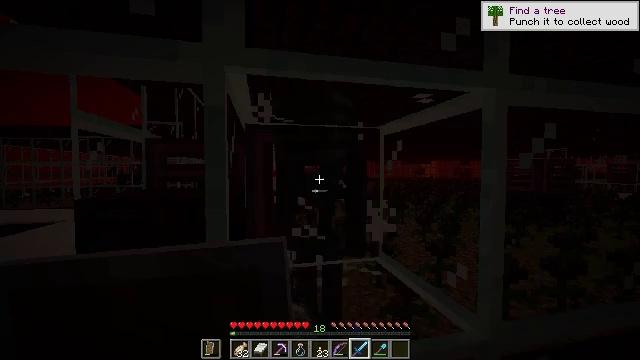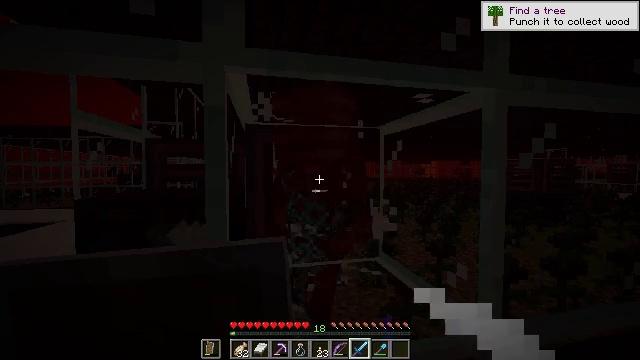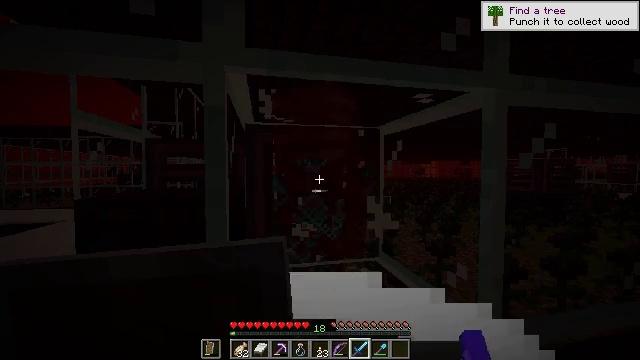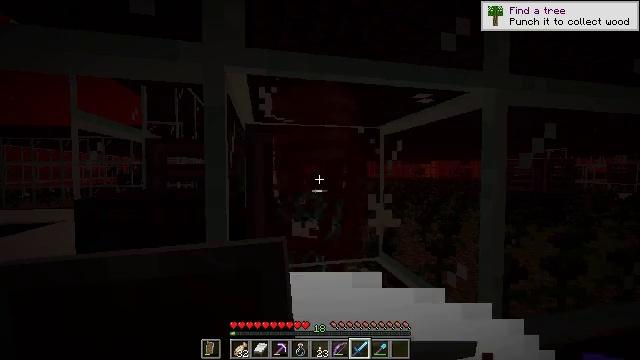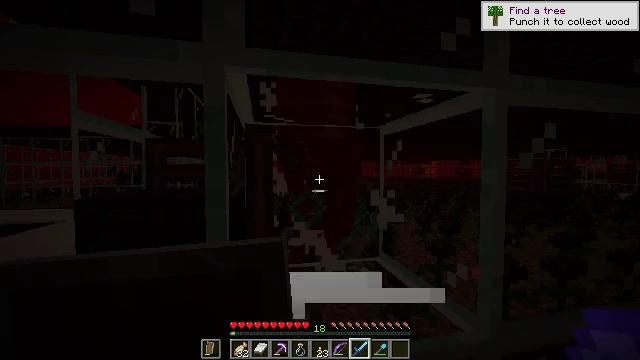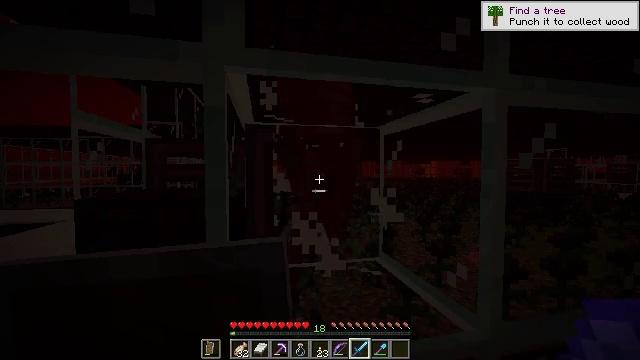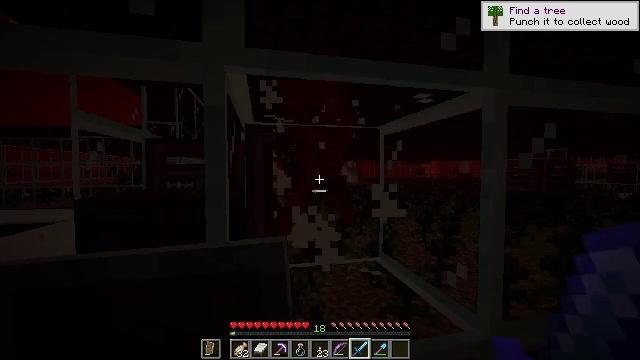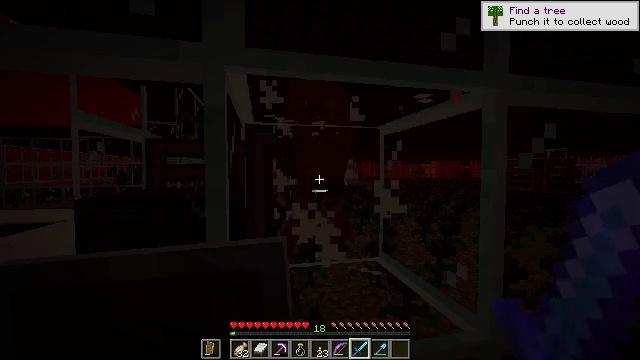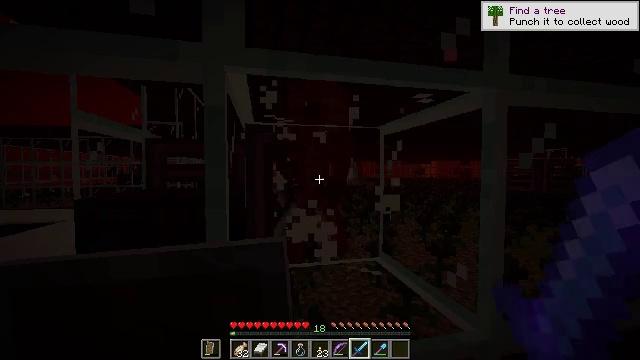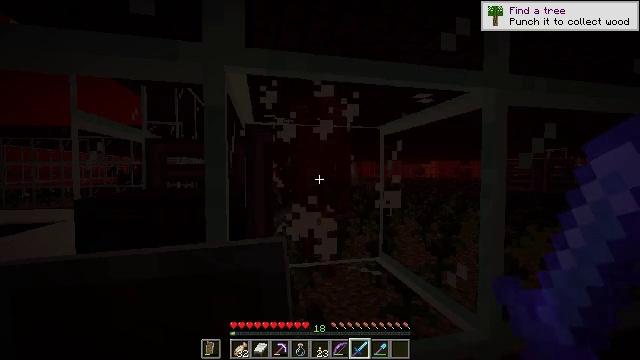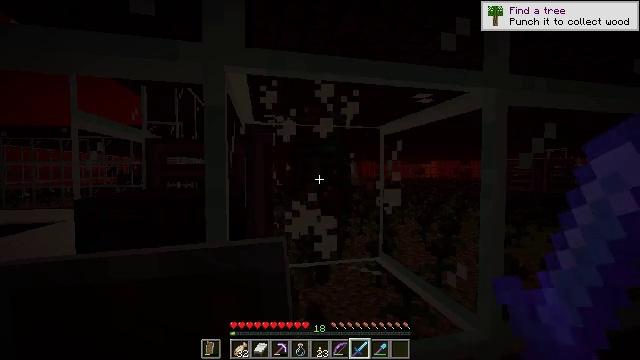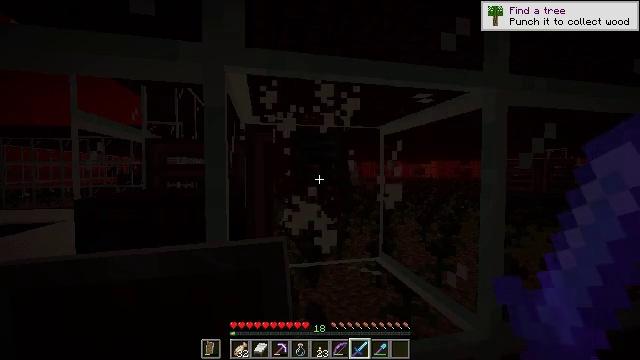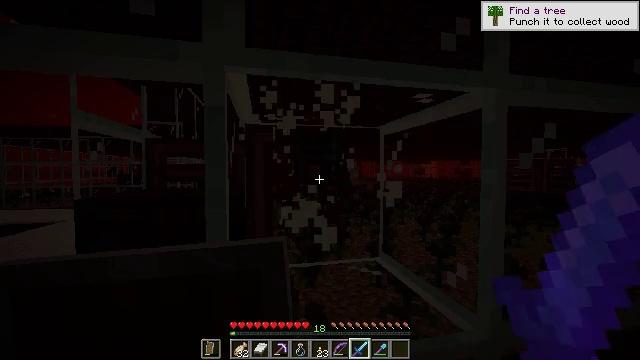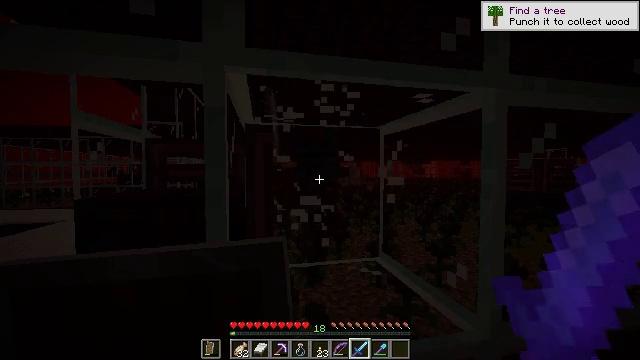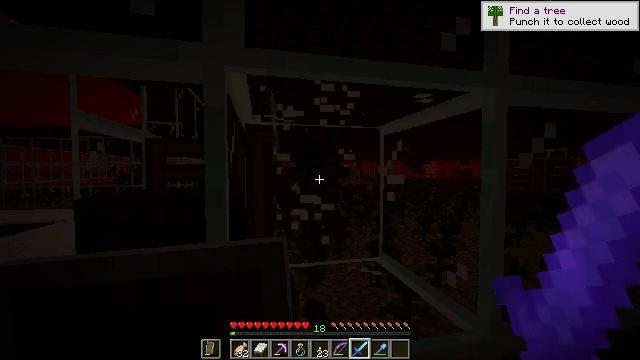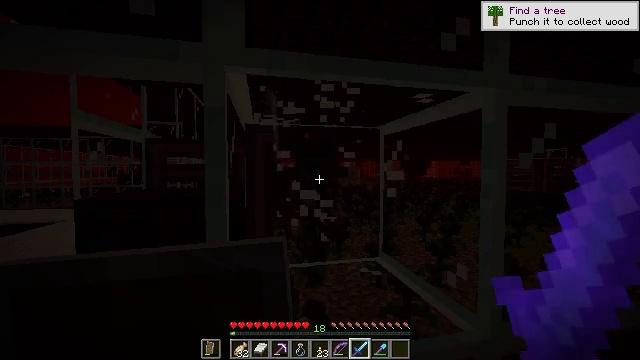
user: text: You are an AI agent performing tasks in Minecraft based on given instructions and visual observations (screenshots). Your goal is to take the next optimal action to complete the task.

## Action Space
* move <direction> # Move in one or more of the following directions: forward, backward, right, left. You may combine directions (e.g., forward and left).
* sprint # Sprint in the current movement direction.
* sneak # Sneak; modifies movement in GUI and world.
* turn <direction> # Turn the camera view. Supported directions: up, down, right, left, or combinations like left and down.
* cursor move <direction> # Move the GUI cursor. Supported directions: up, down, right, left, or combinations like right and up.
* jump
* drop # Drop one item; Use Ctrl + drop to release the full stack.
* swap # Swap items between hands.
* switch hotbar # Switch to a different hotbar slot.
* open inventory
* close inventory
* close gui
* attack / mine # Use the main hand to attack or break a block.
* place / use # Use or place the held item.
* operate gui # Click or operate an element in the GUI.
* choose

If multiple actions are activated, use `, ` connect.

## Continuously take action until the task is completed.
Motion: motion action
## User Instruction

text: Hunt nether mobs.
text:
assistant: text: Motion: no_op
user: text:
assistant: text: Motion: no_op
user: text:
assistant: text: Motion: no_op
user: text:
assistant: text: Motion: no_op
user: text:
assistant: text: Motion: no_op
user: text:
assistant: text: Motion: no_op
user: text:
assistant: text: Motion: no_op
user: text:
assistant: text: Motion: no_op
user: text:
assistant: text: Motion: no_op
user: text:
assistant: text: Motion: no_op
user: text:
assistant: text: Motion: no_op
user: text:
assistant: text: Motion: no_op
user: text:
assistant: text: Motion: no_op
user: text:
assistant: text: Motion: no_op
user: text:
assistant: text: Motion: no_op
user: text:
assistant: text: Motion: no_op
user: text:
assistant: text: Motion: no_op
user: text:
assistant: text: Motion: no_op
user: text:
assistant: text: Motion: no_op
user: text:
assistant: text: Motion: no_op
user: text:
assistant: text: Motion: no_op
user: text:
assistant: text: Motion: no_op
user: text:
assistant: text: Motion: no_op
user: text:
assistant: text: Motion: no_op
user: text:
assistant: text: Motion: no_op
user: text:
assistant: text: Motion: no_op
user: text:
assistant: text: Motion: no_op
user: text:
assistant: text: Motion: no_op
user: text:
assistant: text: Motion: attack / mine
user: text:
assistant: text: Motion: attack / mine